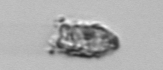
Label: Tintinnopsis